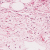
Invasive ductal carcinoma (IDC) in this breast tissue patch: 0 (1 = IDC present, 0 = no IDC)